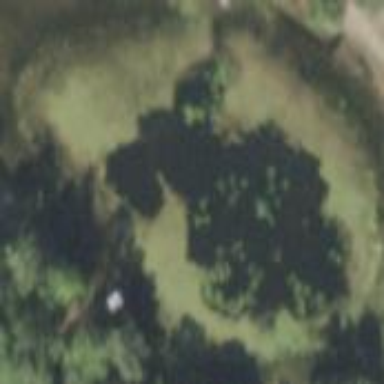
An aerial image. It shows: Marshy wetland area.